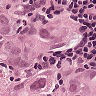
Metastatic tissue present: yes